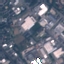
Land use / land cover: Industrial